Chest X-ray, PA view. Patient: 43 years old, sex M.
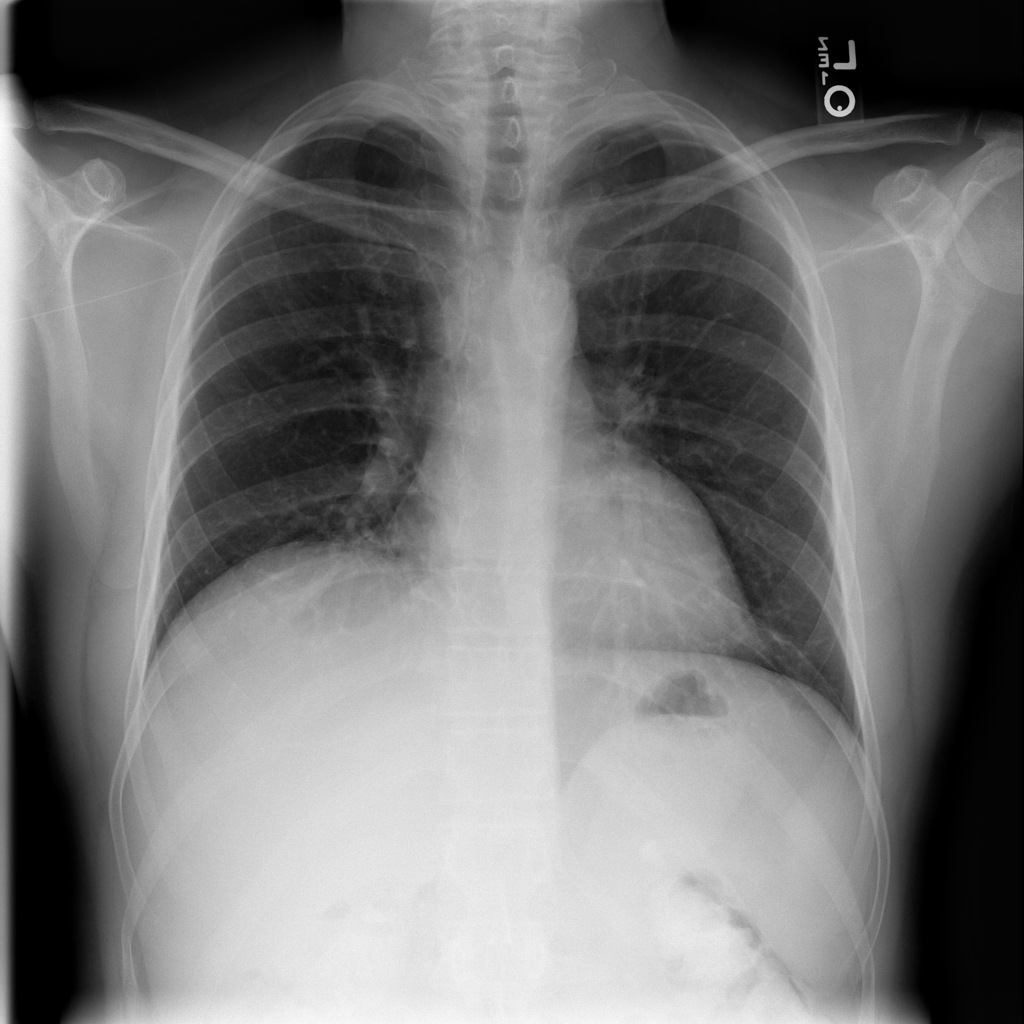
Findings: Atelectasis